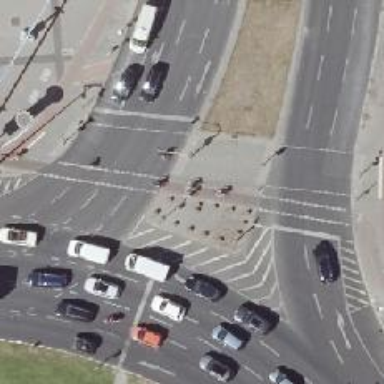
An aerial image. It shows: Footway that serves as traffic island.